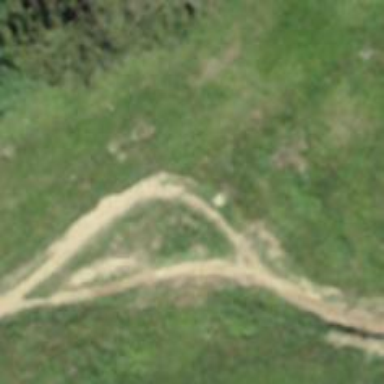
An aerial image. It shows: Excellent dirt path trail.